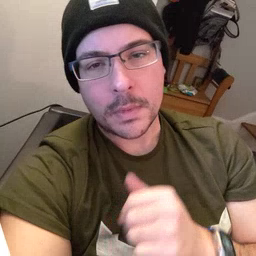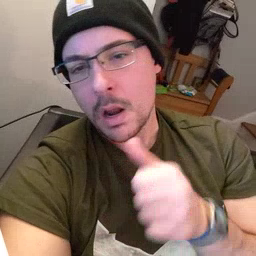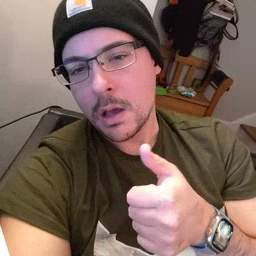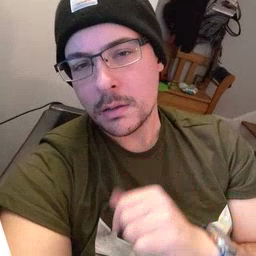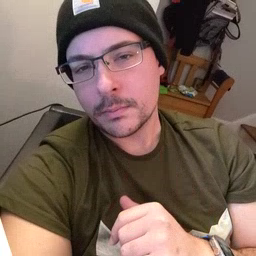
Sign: not